Question: I want to plot an histogram in SAGE from a list, my_data, but I want to plot all values of the axis X, in the below example this must be X=[0,1,2,3] but I get 2,4,6,8,10,.... Could you help me please?
'''
my_data = [0,1,2,10]
BC=bar_chart(my_data, width=1, color="lightblue", figsize=4)
show(BC,xmin=0,xmax=10)
'''

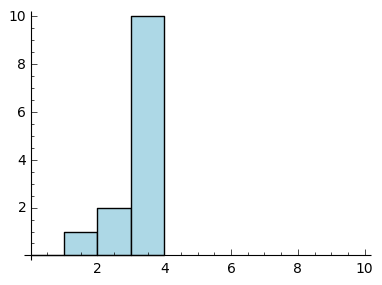
Answer: If you want a <URL> object, so the data has to be converted to it first.
Examples (with a richer data set, so multiple items sometimes fall into one bin):
'''
my_data = [0,1,2,5,3,2,3,8,2,10]
stats.TimeSeries(my_data).plot_histogram(normalize=False,bins=10)
'''
Here 'normalize=False' means the height of each bar is the raw count.

Change to 'normalize=True' to get a histogram where the total area of rectangles is 1, like in a probability distribution.